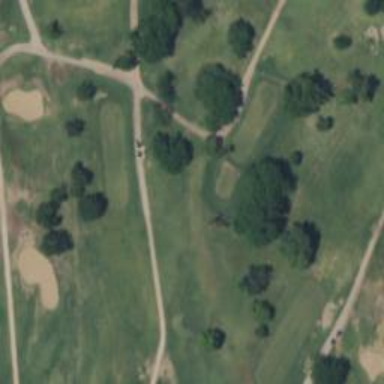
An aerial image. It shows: Pathway for golfing.